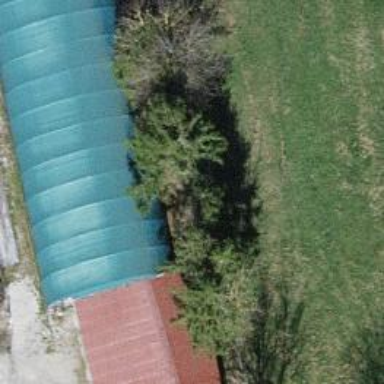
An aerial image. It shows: Greenhouse.